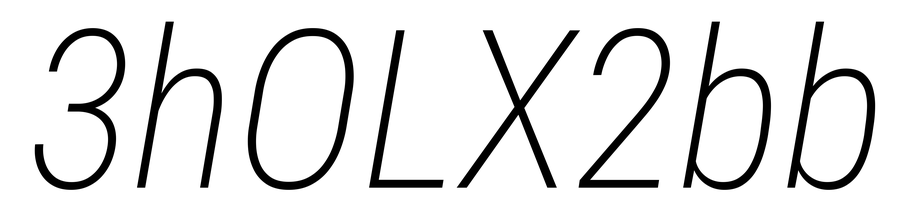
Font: Roboto-Italic_Condensed_ExtraLight_Italic